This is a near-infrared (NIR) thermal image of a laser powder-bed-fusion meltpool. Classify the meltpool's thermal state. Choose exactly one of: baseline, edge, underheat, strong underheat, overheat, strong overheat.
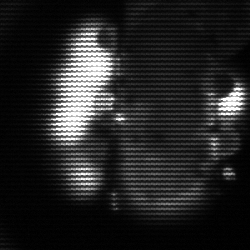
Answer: strong underheat